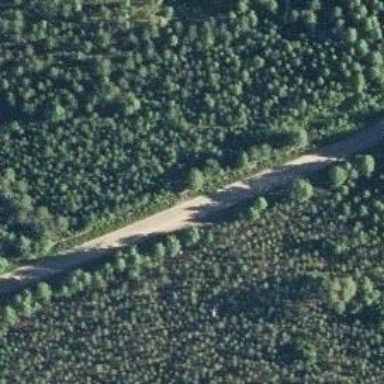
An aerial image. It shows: Tertiary road.